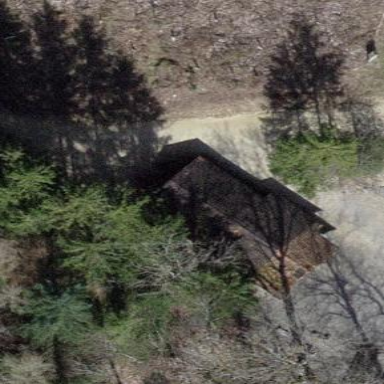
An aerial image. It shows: Sheltered building.